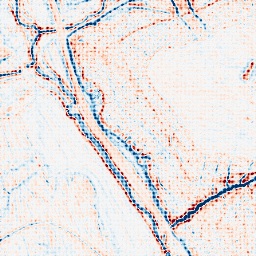
Category: edge_preserving
Decomposition family: bilateral
Decomposition parameters: d: 9
sigma_color: 150
sigma_space: 50
Upsampling method: sinc_blackman
Upsampling parameters: scale: 8
kernel_size: 8
Upsampling scale: 8